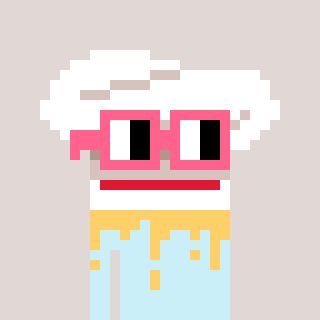
a pixel art character with square pink glasses, a chef hat-shaped head and a cold-colored body on a warm background